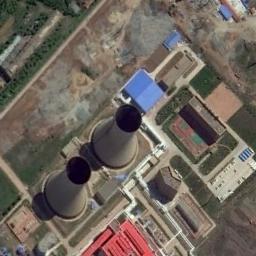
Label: thermal_power_station